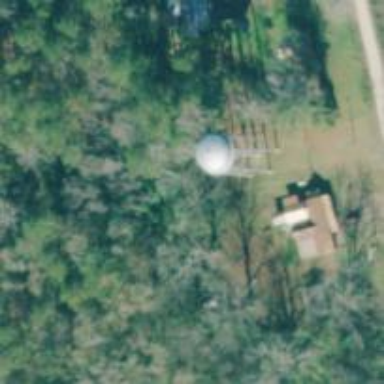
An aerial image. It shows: Water tower that is man-made.